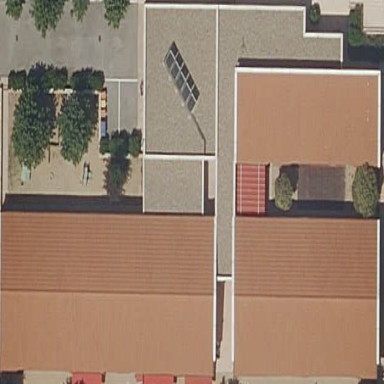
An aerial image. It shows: Kindergarten building.